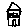
Label: house